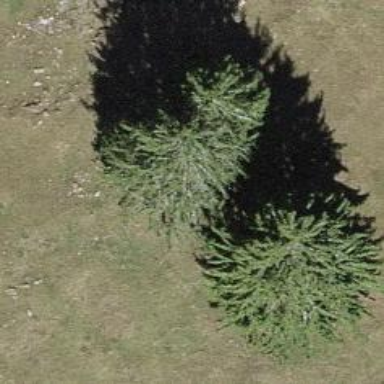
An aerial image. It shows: Agricultural area with evergreen needle-leaved trees.